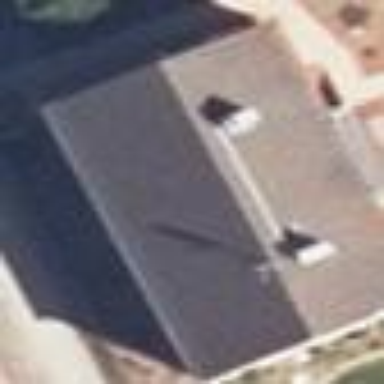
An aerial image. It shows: Building with gabled roof. The roof is grey in color and oriented along the building.